Aerial crown-view tile of a tropical tree (Barro Colorado Island, Panama), acquired 20250414:
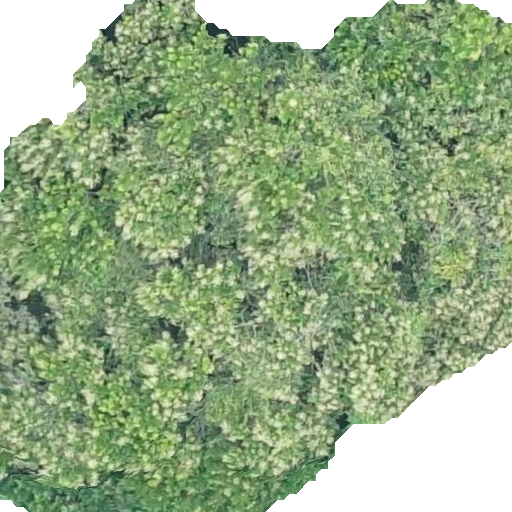
Species: Anacardium excelsum
GBIF accepted scientific name: Anacardium excelsum
Crown area: 358.307 m²